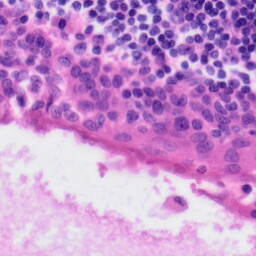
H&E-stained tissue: Tonsil